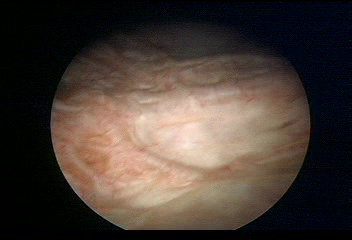
Modality: WLC
Class: Normal mucosa
Bladder cancer association: No